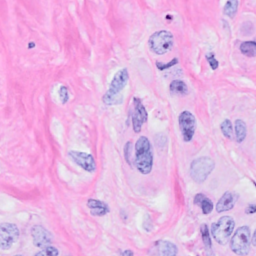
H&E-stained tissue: Breast